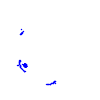
Particle: electron